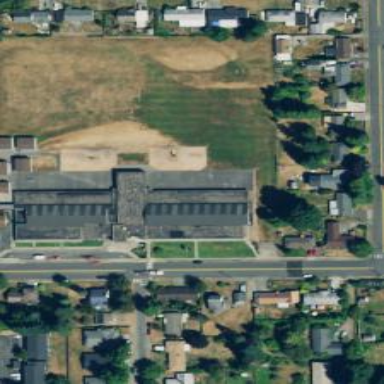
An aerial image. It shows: School building.